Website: apple
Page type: customer-info-address
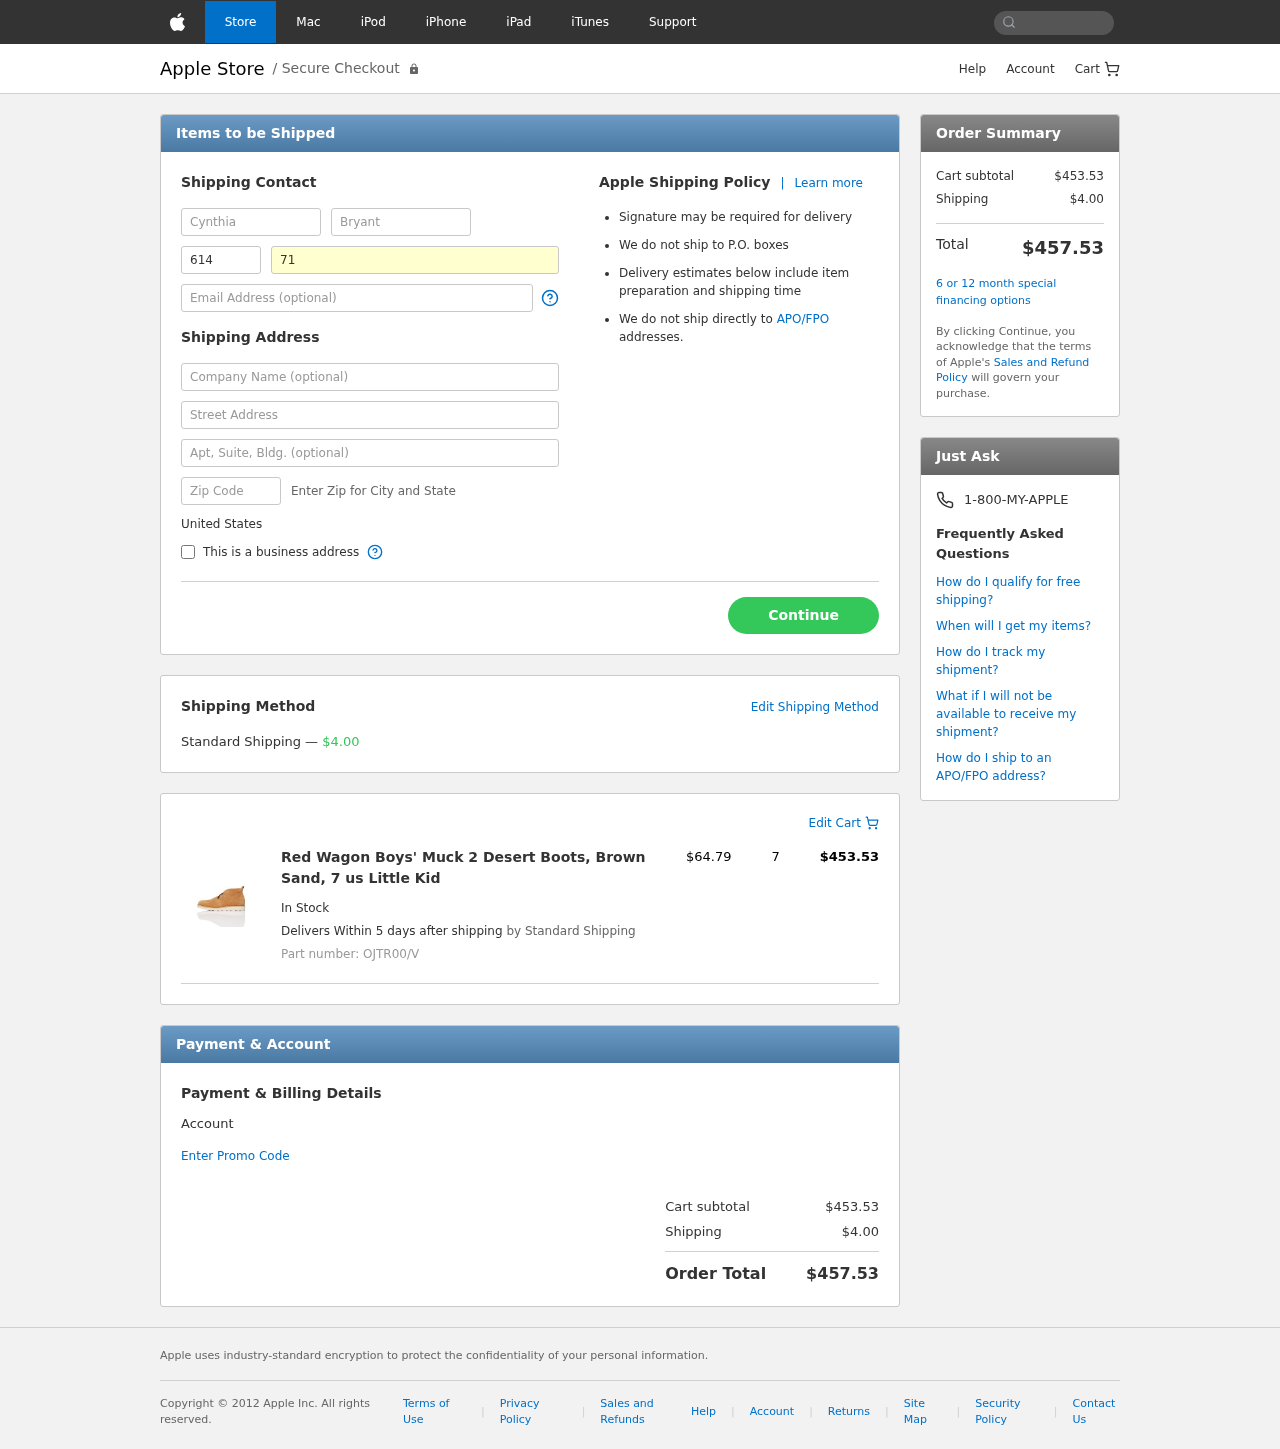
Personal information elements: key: PII_COUNTRY
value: United States
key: PII_FIRSTNAME
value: Cynthia
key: PII_LASTNAME
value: Bryant
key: PII_PHONE_AREA
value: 614
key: PII_PHONE_LINE
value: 7120
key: PII_EMAIL
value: cynthia.bryant@yahoo.com
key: PII_COMPANY
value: Jones, Johnson and Williams
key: PII_STREET
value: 179 Daniel Bridge Suite 084
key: PII_STREET2
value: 899 Robert Rapid Apt. 068
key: PII_POSTCODE
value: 26864
Product elements: key: PRODUCT1_NAME
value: Red Wagon Boys' Muck 2 Desert Boots, Brown Sand, 7 us Little Kid
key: PRODUCT1_PRICE
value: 64.79
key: PRODUCT1_QUANTITY
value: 7
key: PRODUCT1_SKU
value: OJTR00/V
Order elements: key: ORDER_SHIPPING_COST
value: $4.00
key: ORDER_ITEM_TOTAL
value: $453.53
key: ORDER_SUBTOTAL
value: $453.53
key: ORDER_TOTAL
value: $457.53